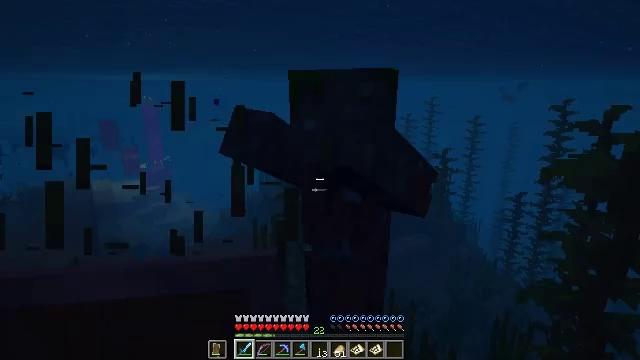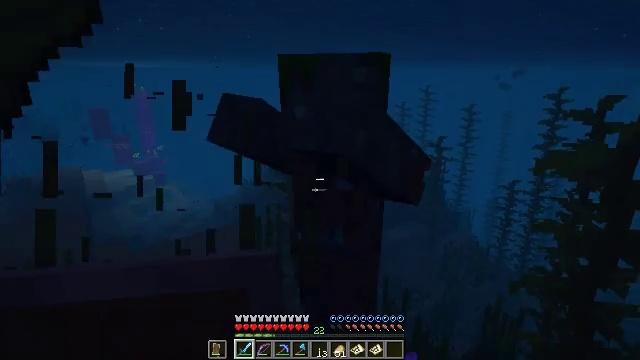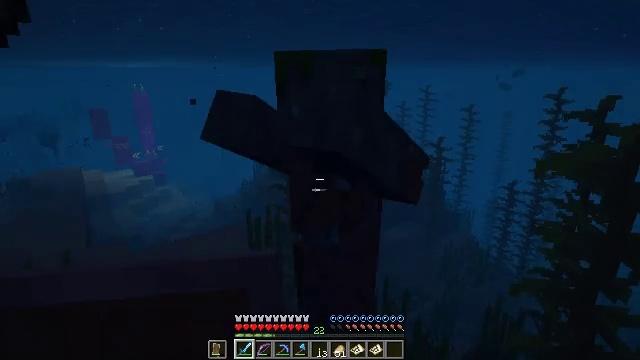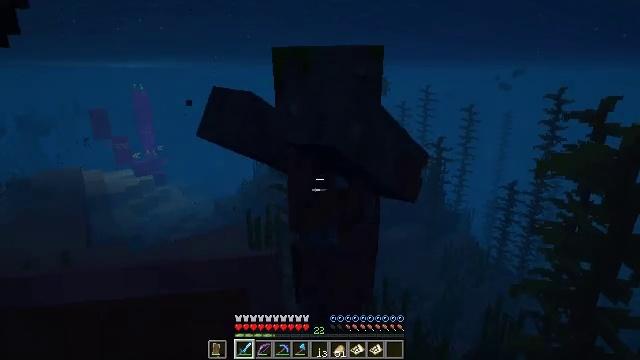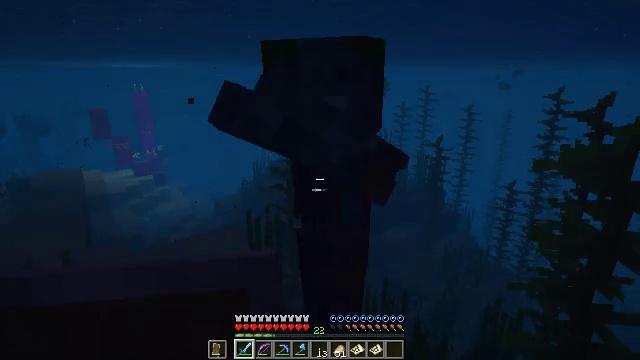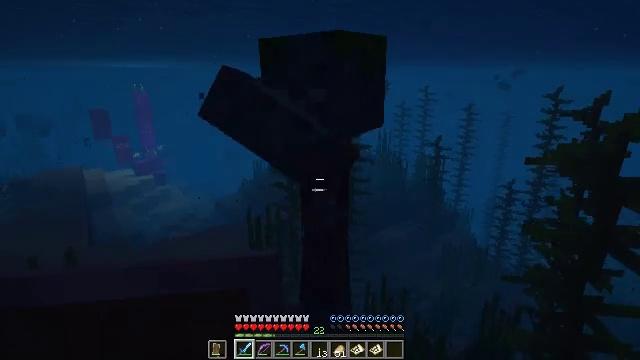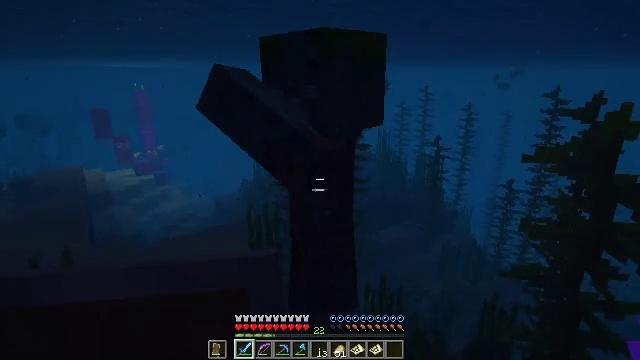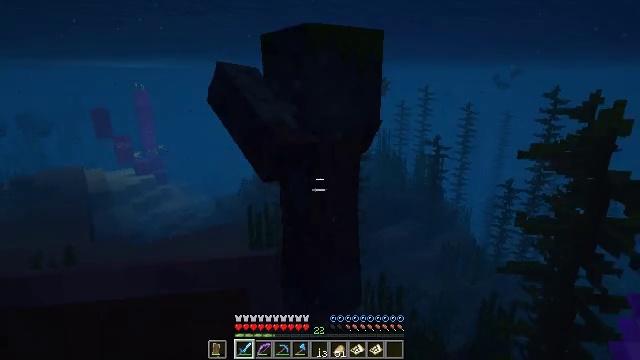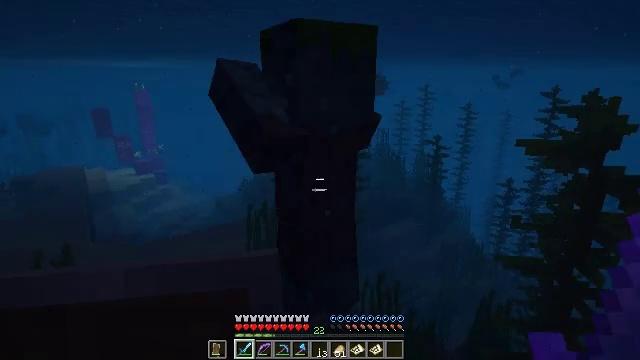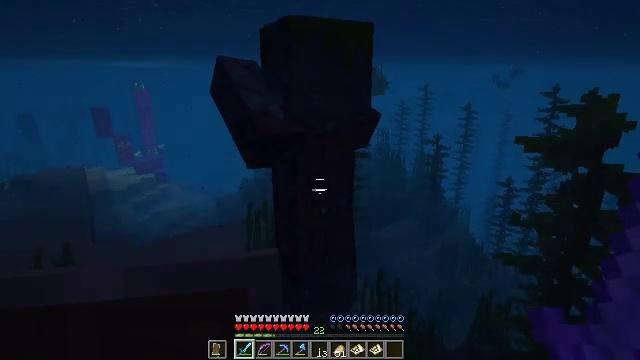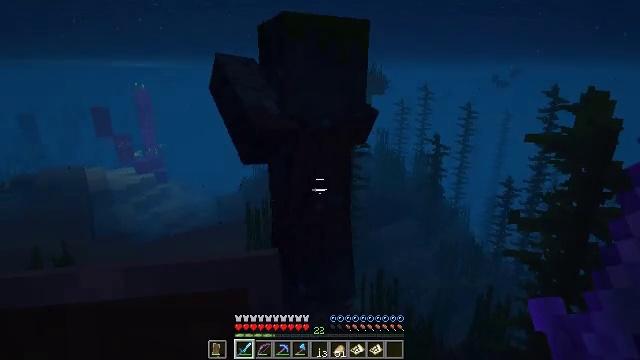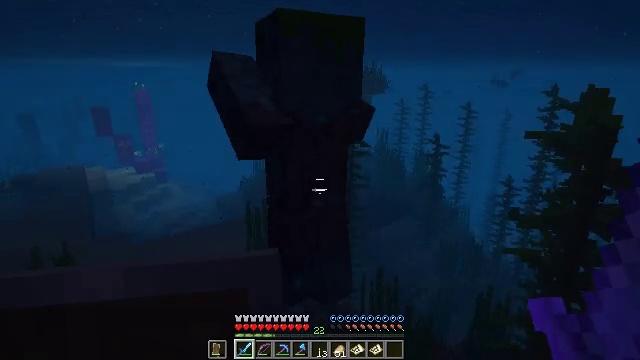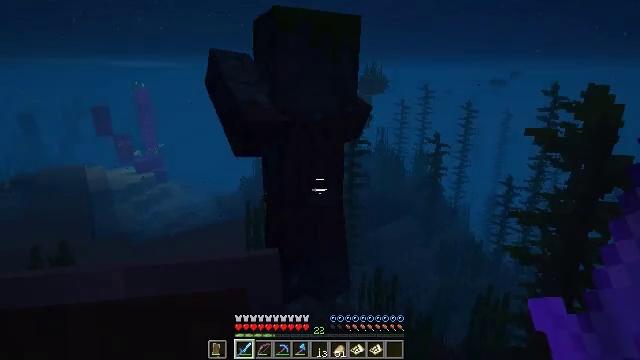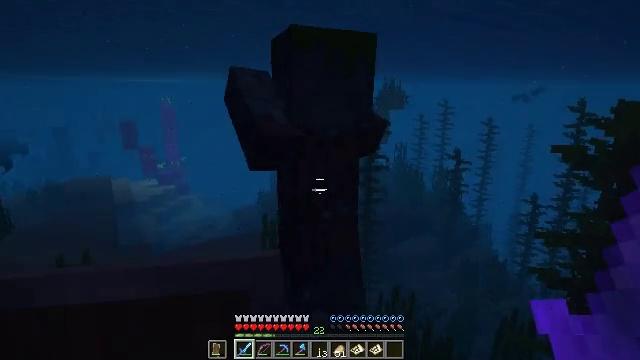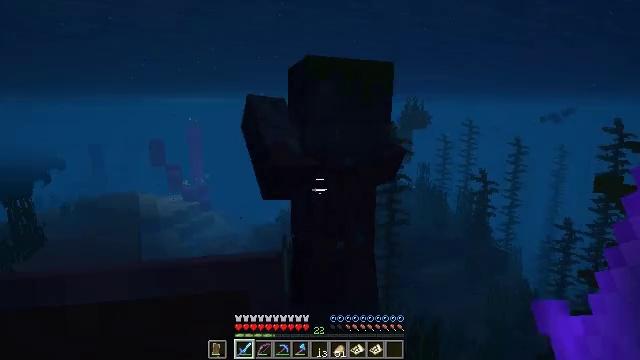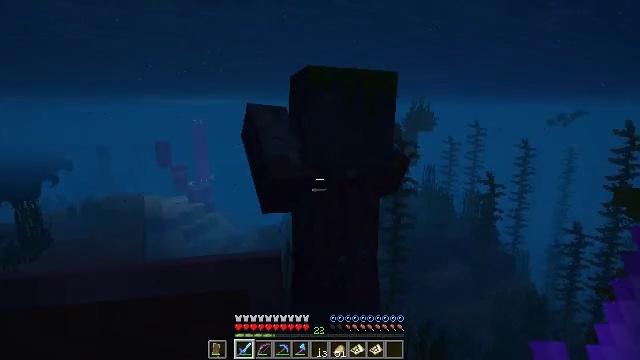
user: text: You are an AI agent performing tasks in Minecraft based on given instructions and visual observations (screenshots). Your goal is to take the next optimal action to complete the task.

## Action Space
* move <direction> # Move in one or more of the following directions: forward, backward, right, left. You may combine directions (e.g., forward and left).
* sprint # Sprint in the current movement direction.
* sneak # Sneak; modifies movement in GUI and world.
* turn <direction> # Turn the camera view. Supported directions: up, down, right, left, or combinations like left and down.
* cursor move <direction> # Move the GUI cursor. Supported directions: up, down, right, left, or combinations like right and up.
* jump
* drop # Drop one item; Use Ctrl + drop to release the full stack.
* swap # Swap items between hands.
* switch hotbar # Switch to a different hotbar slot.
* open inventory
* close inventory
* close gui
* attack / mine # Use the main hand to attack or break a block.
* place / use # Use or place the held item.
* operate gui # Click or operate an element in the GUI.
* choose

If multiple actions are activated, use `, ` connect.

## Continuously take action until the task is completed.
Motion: motion action
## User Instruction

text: Hunt the drowned.
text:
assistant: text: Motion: turn down, attack / mine
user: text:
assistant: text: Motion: attack / mine
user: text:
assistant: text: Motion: attack / mine
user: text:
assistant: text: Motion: move back, attack / mine
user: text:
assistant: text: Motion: move back, attack / mine
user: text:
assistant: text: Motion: attack / mine
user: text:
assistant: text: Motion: attack / mine
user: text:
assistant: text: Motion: attack / mine
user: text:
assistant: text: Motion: attack / mine
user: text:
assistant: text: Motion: attack / mine
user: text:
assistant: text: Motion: no_op
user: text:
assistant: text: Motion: no_op
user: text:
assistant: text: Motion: move forward, turn left and up, jump
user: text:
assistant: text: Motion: move forward, turn left and up, jump
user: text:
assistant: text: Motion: move forward, attack / mine, jump
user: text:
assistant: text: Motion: move forward, turn left and down, attack / mine, jump
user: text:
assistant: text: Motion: move forward, turn down, attack / mine
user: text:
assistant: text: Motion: attack / mine
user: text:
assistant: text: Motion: attack / mine
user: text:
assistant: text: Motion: no_op